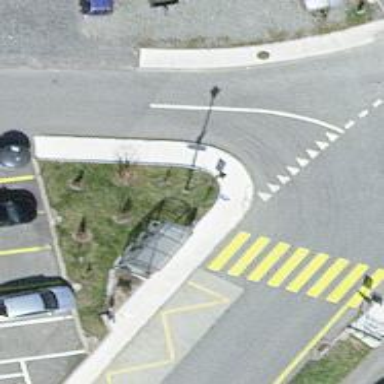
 serving as platform for public transportation."